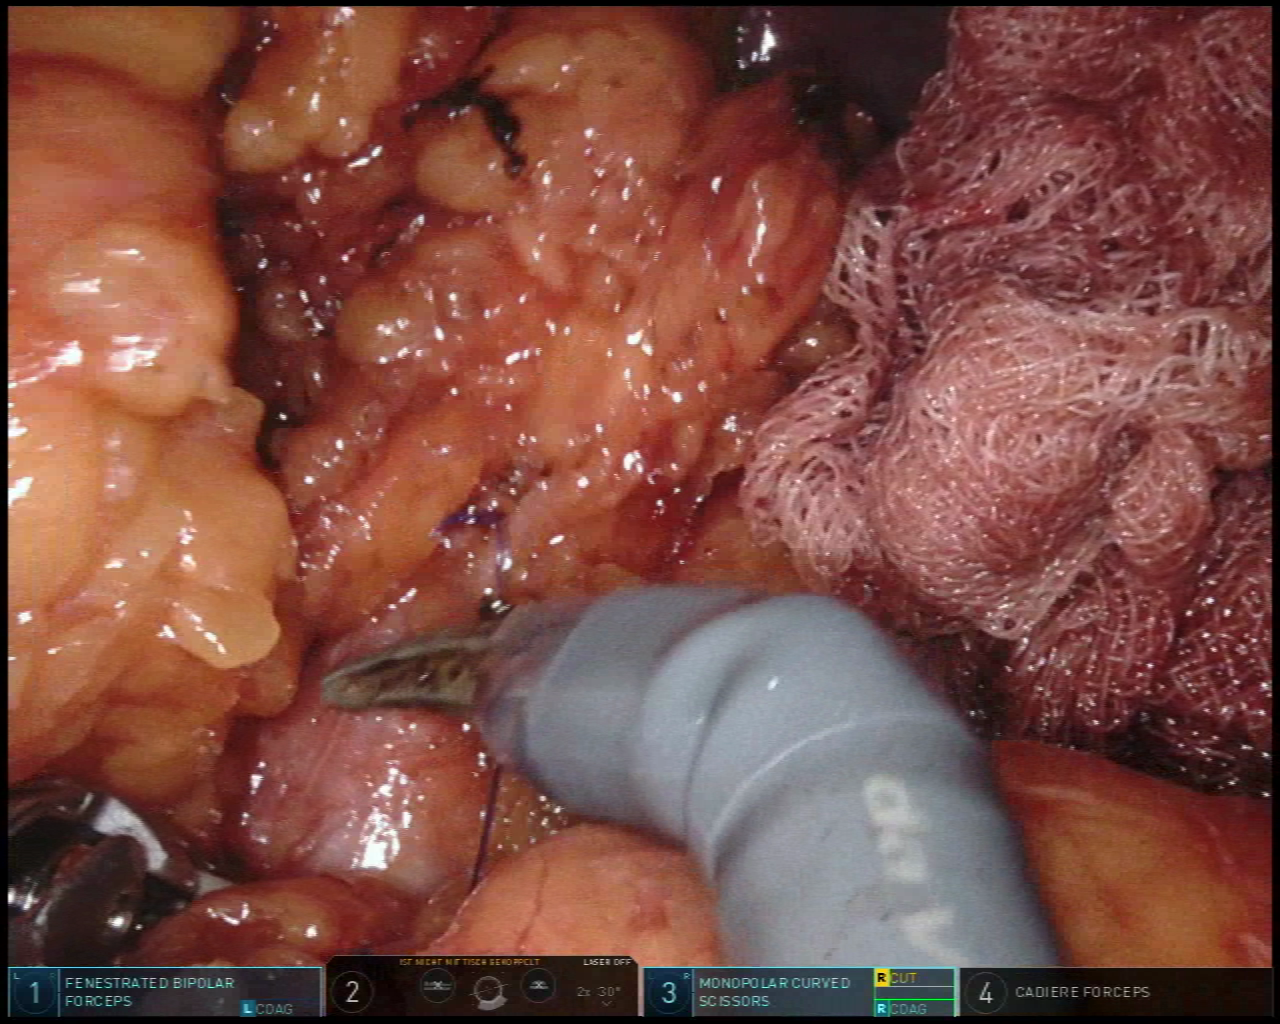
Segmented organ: stomach
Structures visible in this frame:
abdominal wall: no
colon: no
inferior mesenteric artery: no
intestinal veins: no
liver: no
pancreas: no
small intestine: no
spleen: yes
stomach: yes
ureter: no
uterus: no
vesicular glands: no